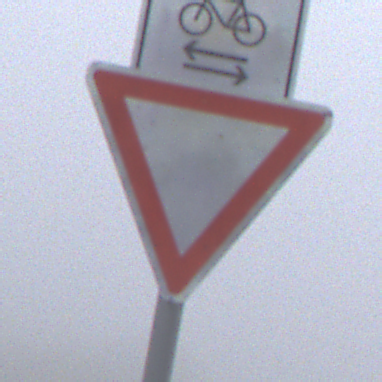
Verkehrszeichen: VorfahrtGewaehren
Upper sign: RichtungsangabeDurchPfeile9
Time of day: MorningAfternoon
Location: Outdoor (RoadRail)
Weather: Overcast
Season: NotSpecified
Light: Natural